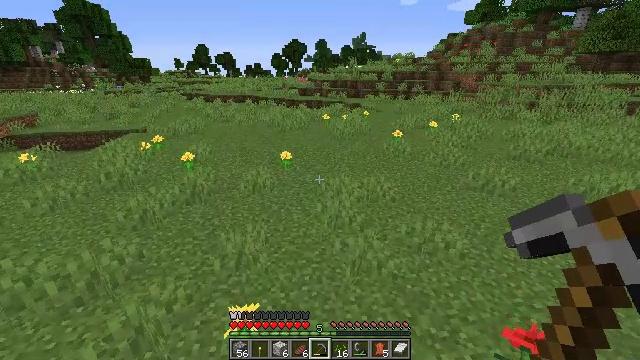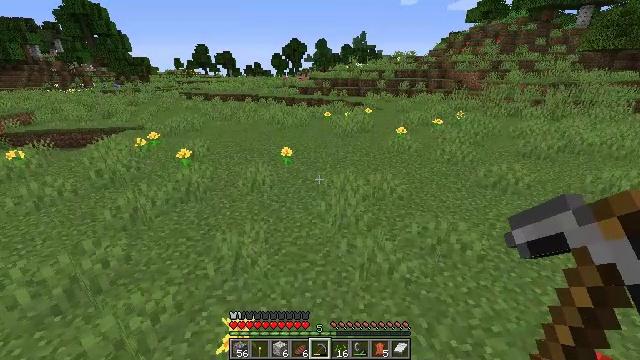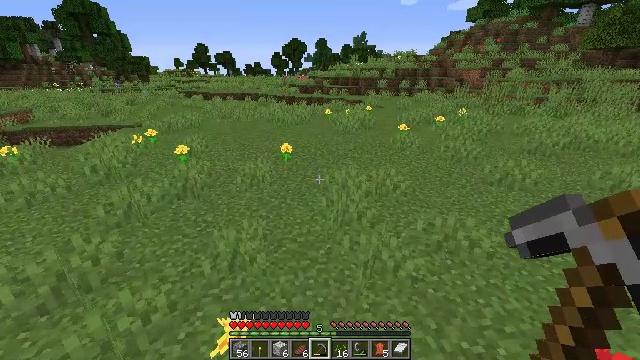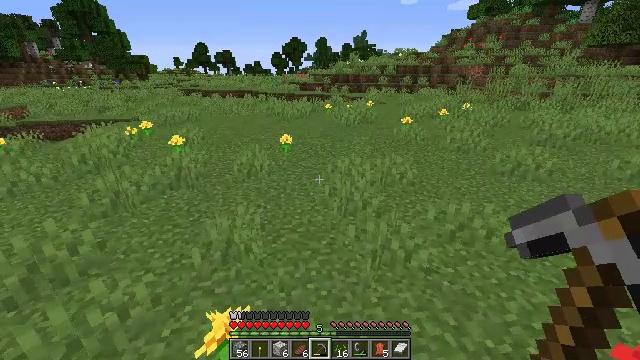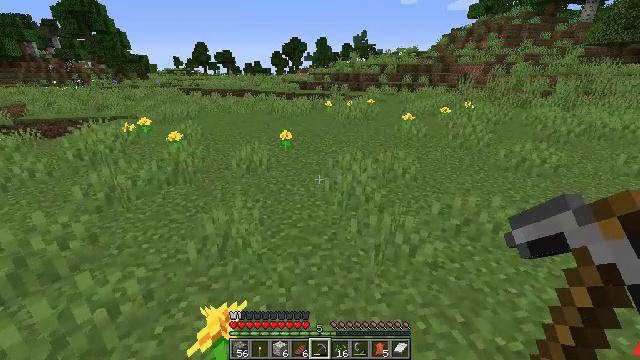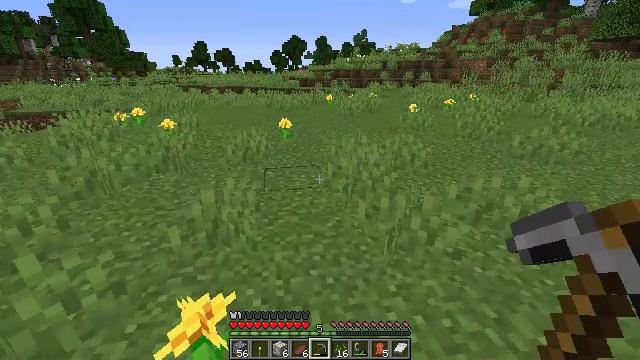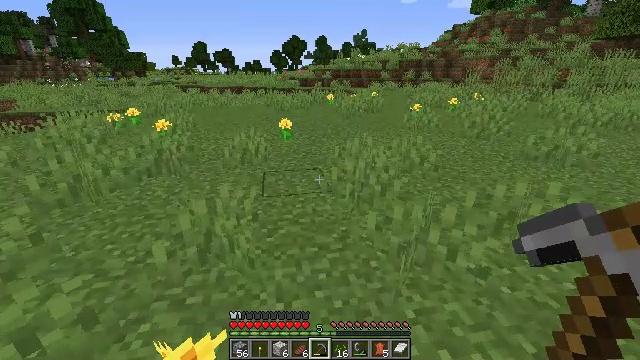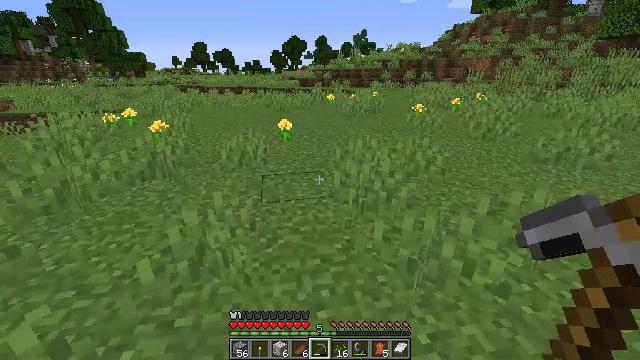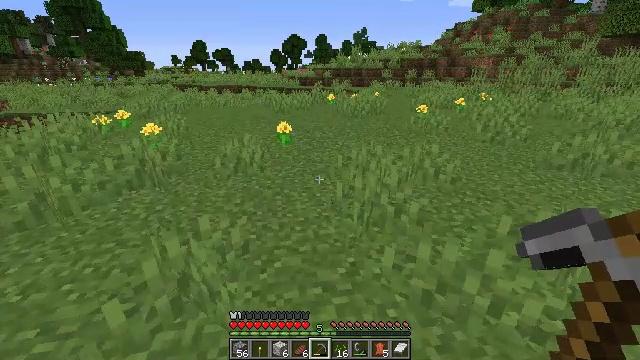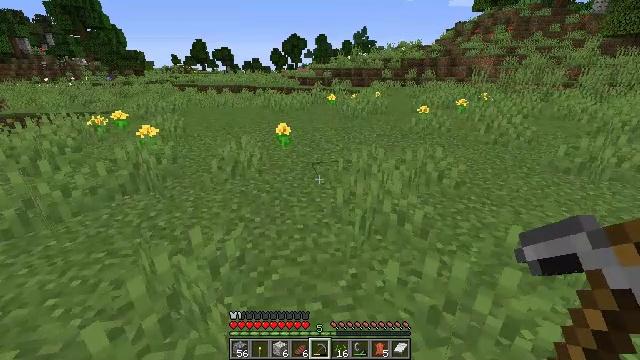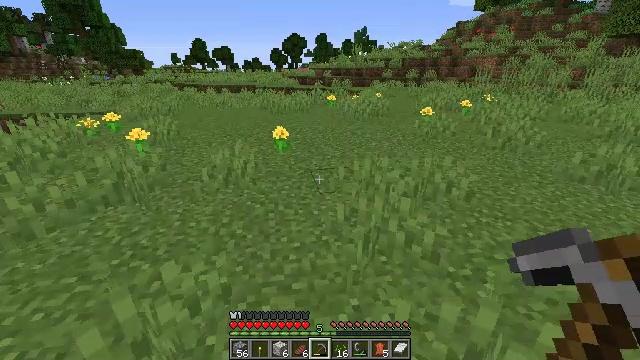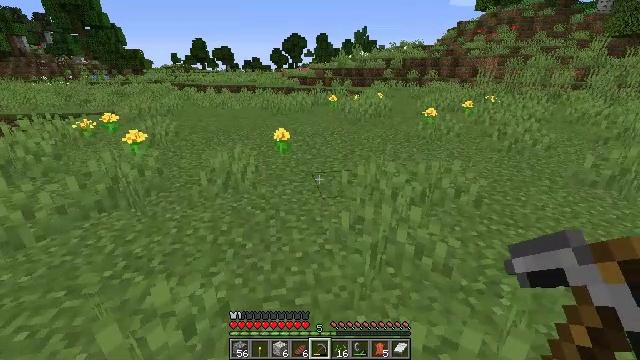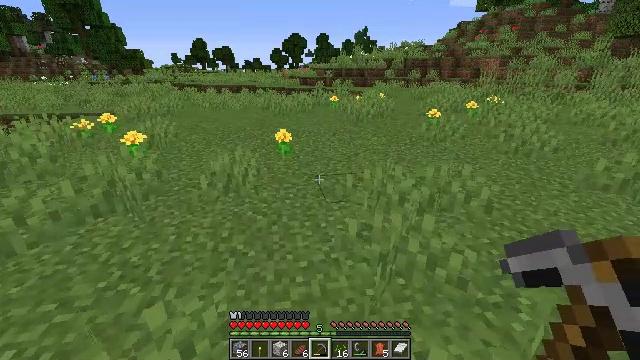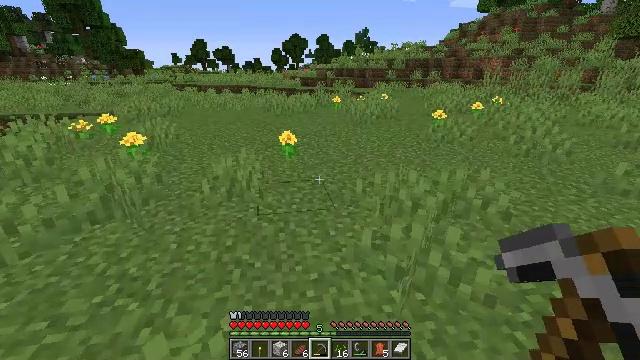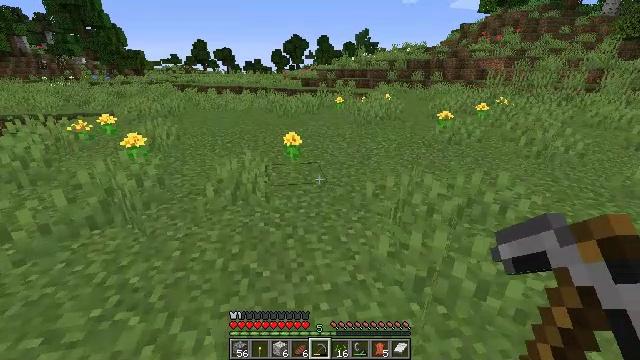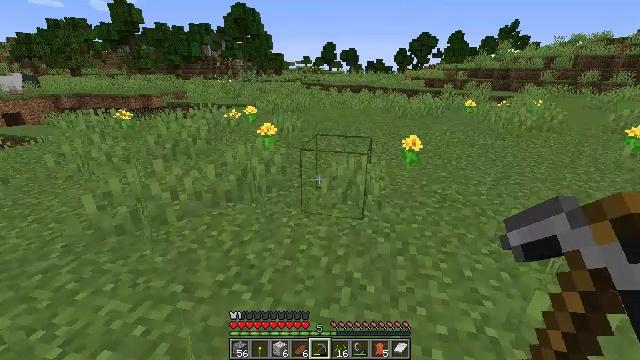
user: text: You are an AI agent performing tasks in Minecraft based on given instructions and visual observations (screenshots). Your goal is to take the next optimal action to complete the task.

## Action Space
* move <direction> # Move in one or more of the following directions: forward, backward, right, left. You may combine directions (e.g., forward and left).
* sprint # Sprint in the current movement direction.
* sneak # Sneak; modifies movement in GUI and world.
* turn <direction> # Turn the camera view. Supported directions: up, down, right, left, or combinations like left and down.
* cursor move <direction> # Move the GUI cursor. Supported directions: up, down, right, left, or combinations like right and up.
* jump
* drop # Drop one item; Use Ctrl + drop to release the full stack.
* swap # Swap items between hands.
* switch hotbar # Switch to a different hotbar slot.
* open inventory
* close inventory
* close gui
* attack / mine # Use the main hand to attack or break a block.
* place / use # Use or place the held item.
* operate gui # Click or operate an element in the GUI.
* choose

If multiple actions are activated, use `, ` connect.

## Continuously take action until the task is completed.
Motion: motion action
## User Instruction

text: Gather birch log for crafting.
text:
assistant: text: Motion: move forward, jump
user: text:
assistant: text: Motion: move forward, jump
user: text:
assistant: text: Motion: move forward, jump
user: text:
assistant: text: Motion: move forward, jump
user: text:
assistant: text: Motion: move forward
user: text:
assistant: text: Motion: move forward
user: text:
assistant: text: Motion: move forward
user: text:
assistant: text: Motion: move forward
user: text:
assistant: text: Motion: move forward
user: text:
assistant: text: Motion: move forward
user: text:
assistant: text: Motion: move forward and move left
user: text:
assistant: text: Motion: move forward and move left
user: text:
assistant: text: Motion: move forward and move left
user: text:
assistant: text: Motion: move forward and move left
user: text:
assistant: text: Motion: move forward and move left, turn left
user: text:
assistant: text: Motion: move forward and move left, turn left
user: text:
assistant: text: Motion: move forward and move left
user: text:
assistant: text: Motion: move forward and move left
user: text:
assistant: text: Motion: move forward and move left
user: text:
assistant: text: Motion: move forward and move left
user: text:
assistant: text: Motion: move forward and move left
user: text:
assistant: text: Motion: move forward and move left
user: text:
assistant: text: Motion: move forward and move left, turn left
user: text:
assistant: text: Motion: move forward and move left, turn left
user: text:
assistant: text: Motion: move forward and move left, turn left
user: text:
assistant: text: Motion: move forward and move left, turn left
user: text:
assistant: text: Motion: move forward and move left, turn left
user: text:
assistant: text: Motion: move forward and move left
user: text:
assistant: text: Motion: move forward and move left
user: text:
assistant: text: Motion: move forward and move left